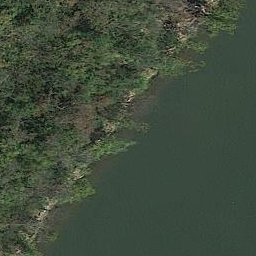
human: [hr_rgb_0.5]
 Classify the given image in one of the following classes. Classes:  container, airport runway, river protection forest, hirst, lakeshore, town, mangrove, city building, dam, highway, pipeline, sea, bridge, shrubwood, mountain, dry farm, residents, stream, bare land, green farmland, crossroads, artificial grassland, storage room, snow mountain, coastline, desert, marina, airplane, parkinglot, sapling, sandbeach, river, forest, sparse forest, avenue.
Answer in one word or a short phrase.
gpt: river protection forest